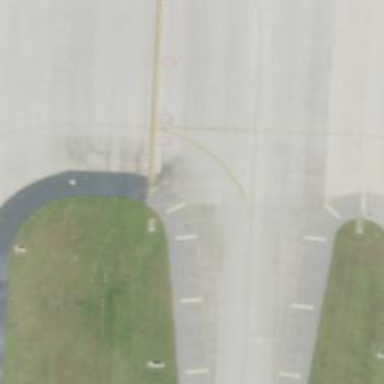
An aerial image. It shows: View of taxiway at the airport.